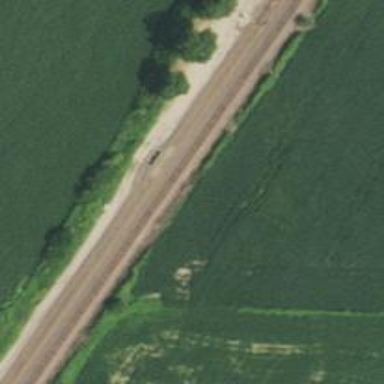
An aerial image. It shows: Bridge over railway line.